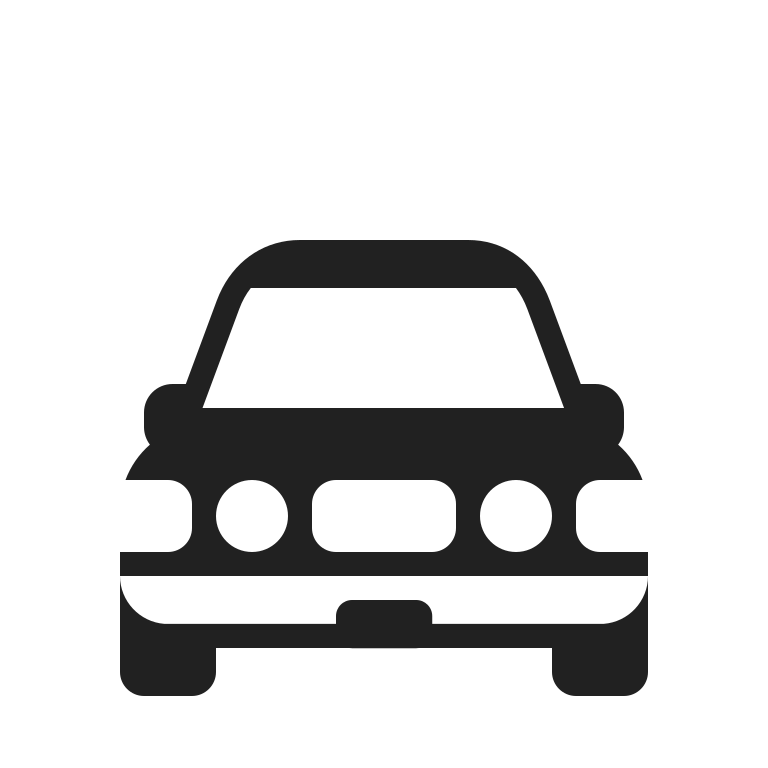
oncoming automobile high contrast